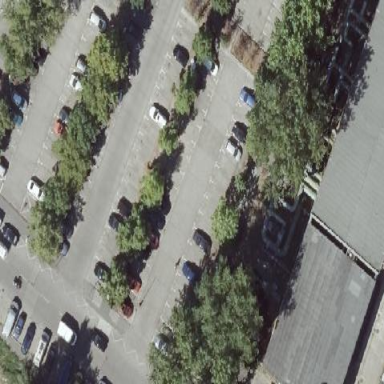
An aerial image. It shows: Parking area with surface.